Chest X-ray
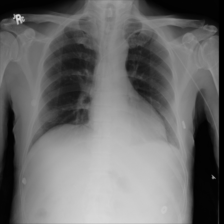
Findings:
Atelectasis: negative
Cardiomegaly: negative
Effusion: negative
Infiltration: negative
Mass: negative
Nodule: negative
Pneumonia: negative
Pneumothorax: negative
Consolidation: negative
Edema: negative
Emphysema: negative
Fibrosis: negative
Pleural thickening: negative
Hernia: negative